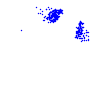
Particle: pion